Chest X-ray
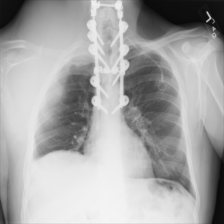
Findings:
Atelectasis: negative
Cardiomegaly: negative
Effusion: positive
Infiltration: negative
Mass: positive
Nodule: negative
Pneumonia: negative
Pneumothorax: negative
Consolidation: negative
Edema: negative
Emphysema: negative
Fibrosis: negative
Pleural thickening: negative
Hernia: negative